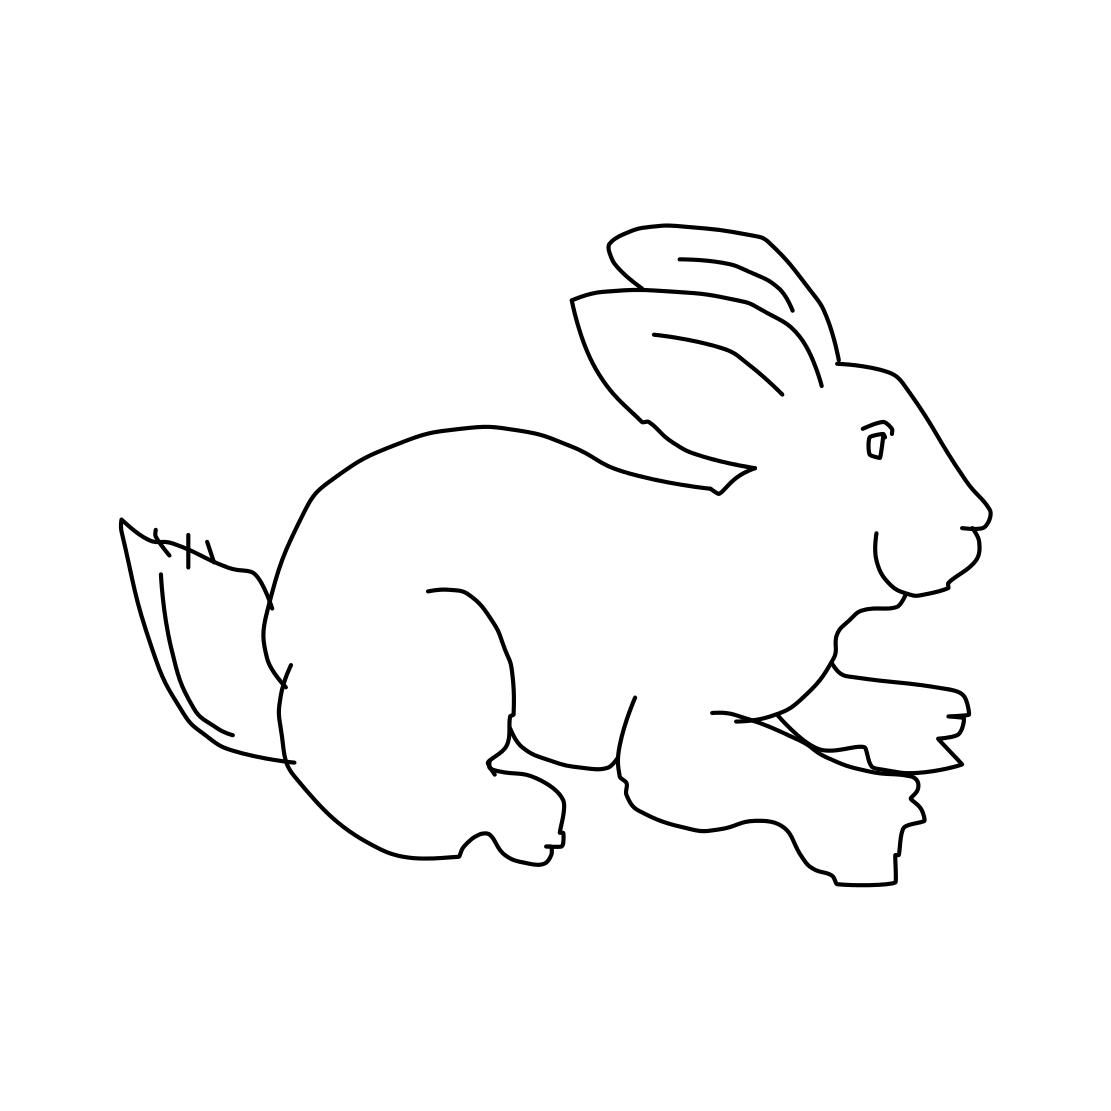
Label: rabbit